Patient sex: M
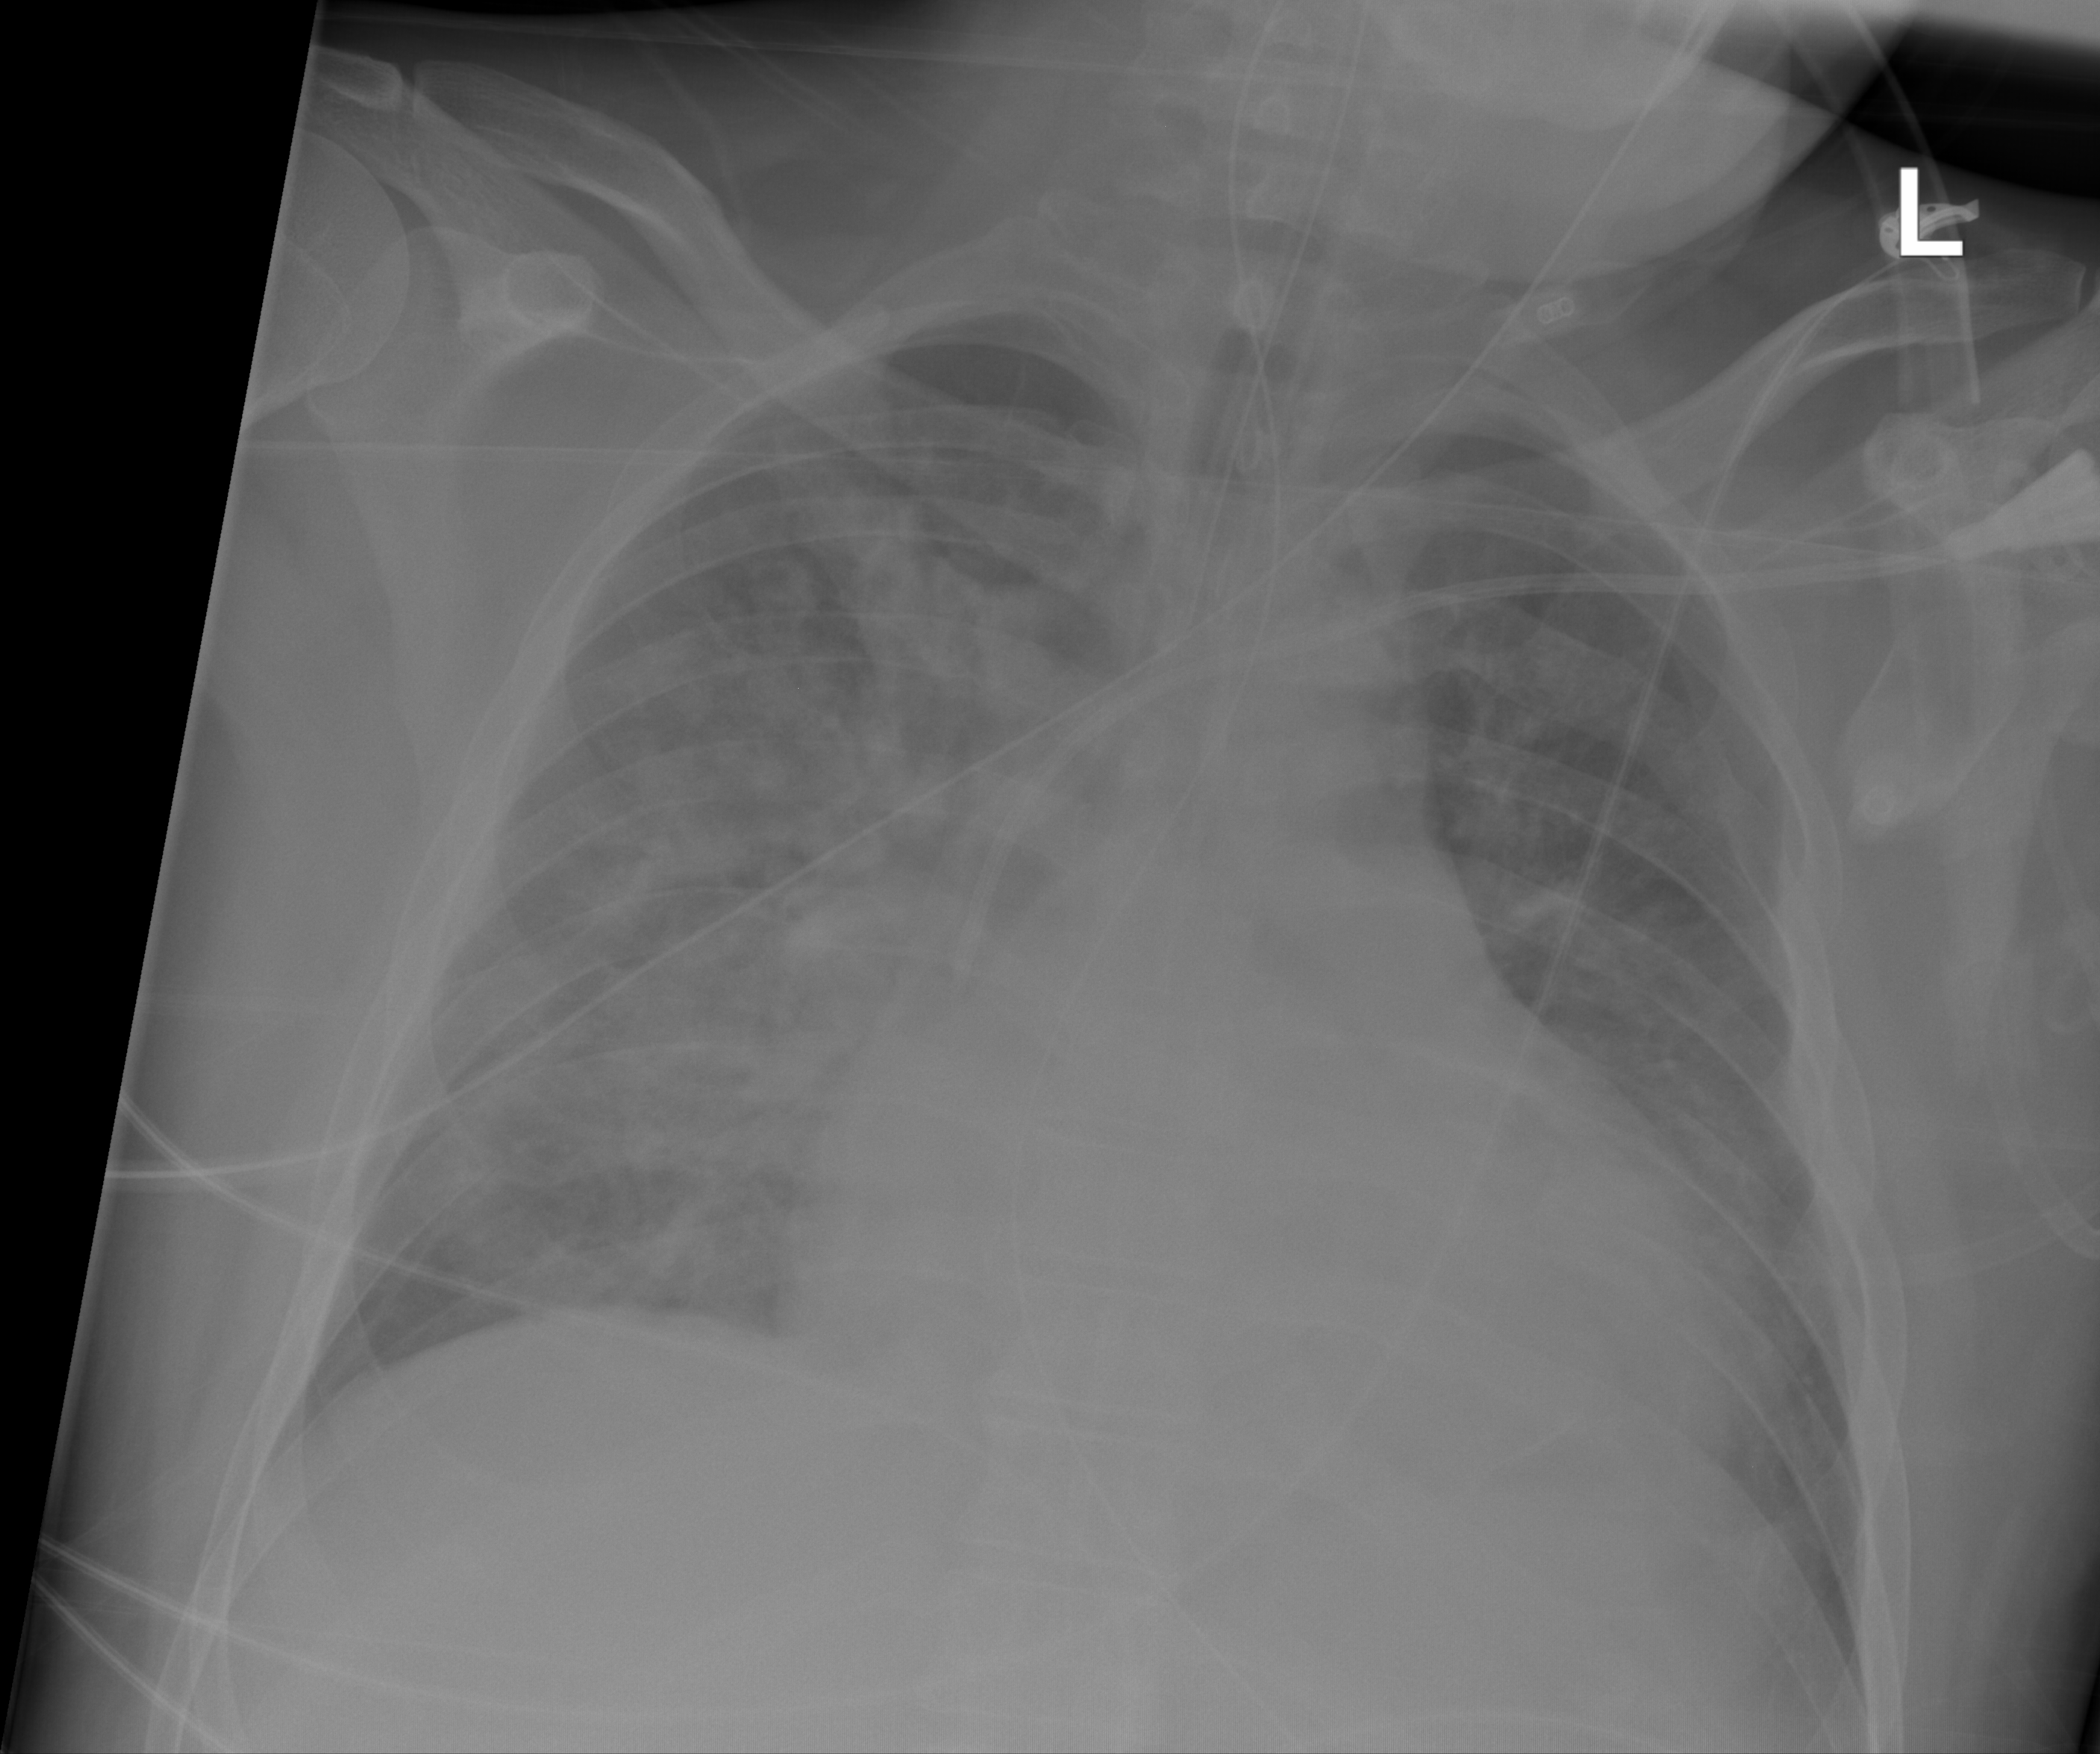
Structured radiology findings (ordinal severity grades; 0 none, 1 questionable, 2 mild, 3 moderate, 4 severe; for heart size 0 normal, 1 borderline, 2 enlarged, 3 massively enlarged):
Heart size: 2
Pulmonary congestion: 3
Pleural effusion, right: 0
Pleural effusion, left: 0
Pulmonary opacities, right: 2
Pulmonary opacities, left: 1
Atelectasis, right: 2
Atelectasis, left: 2